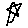
Label: star